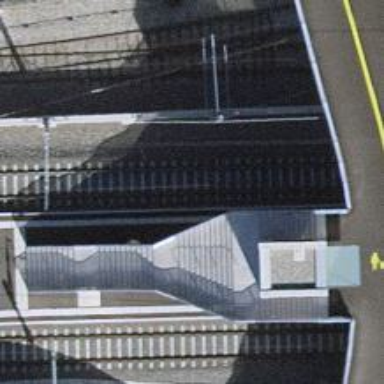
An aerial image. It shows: Bridge with metal steps.